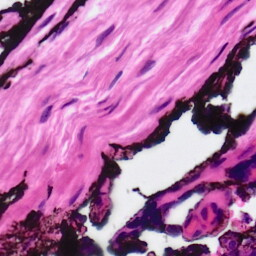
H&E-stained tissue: Ovarian